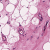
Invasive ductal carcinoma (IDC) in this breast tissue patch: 0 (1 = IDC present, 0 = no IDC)